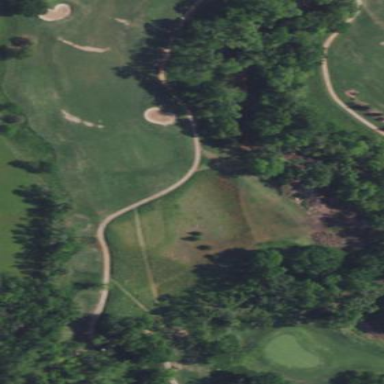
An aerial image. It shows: Area with grass used as rough in golf course.